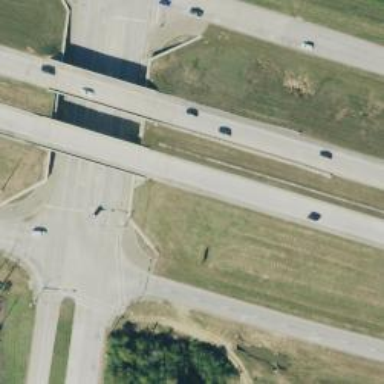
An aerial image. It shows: Motorway bridge.